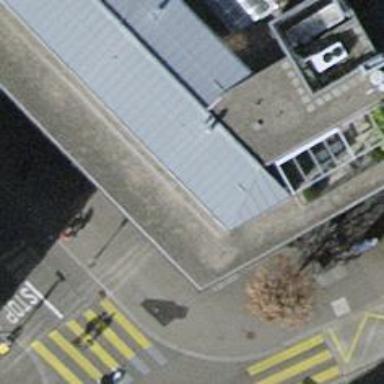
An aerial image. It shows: Restaurant.